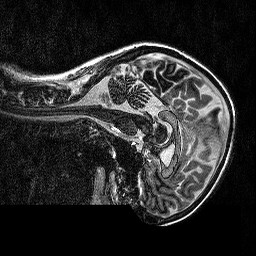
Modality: MP2RAGE
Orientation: sagittal
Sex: female
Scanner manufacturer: siemens
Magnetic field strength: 3 T
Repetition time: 5 s
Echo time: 0.00292 s